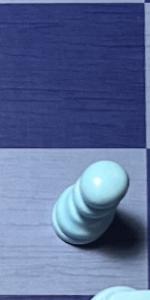
Label: Pawn_White